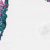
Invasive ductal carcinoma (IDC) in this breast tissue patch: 0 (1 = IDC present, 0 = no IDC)